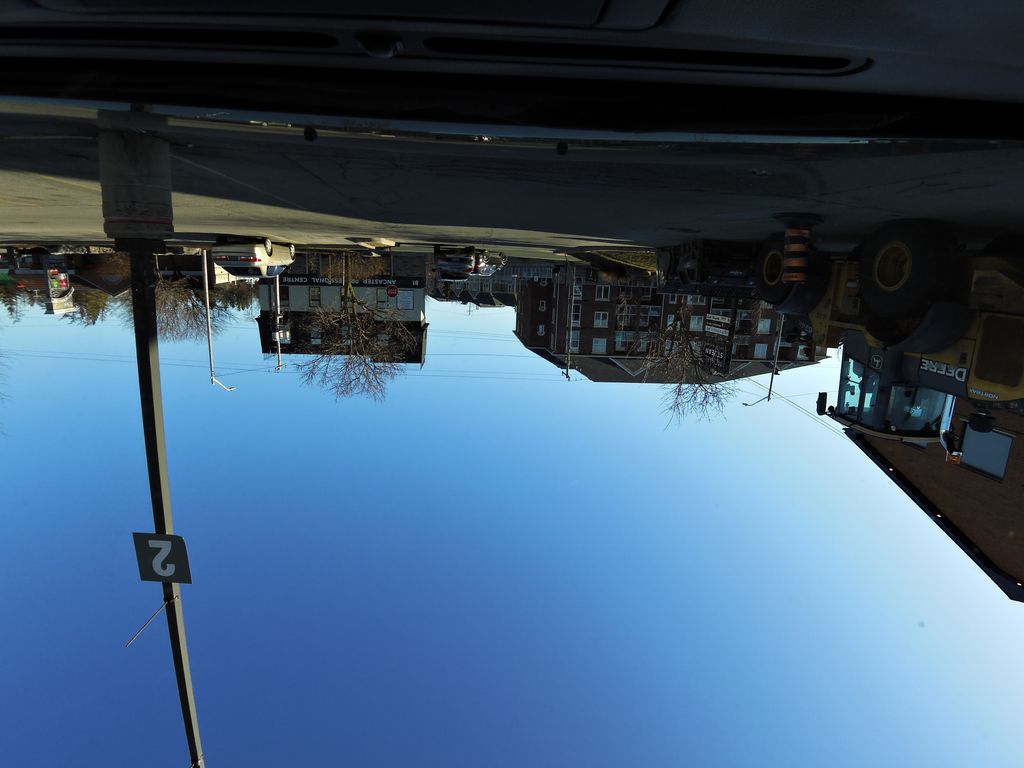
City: hamilton